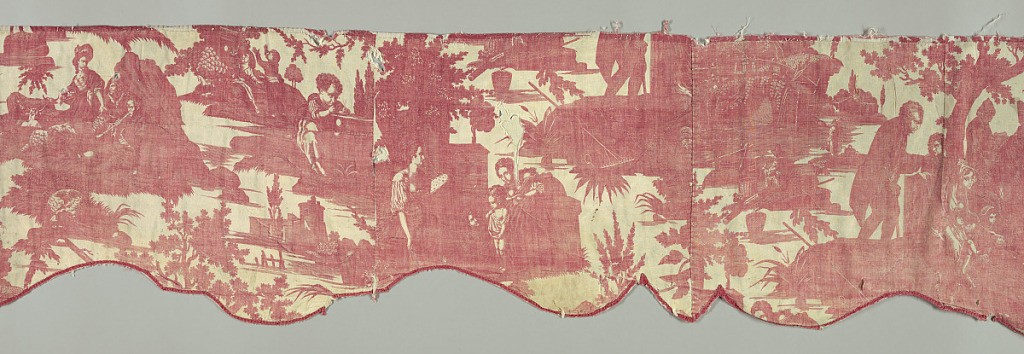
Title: Textile
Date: late 18th–early 19th century
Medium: Medium:cotton Technique: printed by engraved copper plate on tabby weave
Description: Shaped valence of white cotton, plate printed in red, now faded. Lined with plain white cotton, bound with red cotton.